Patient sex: M
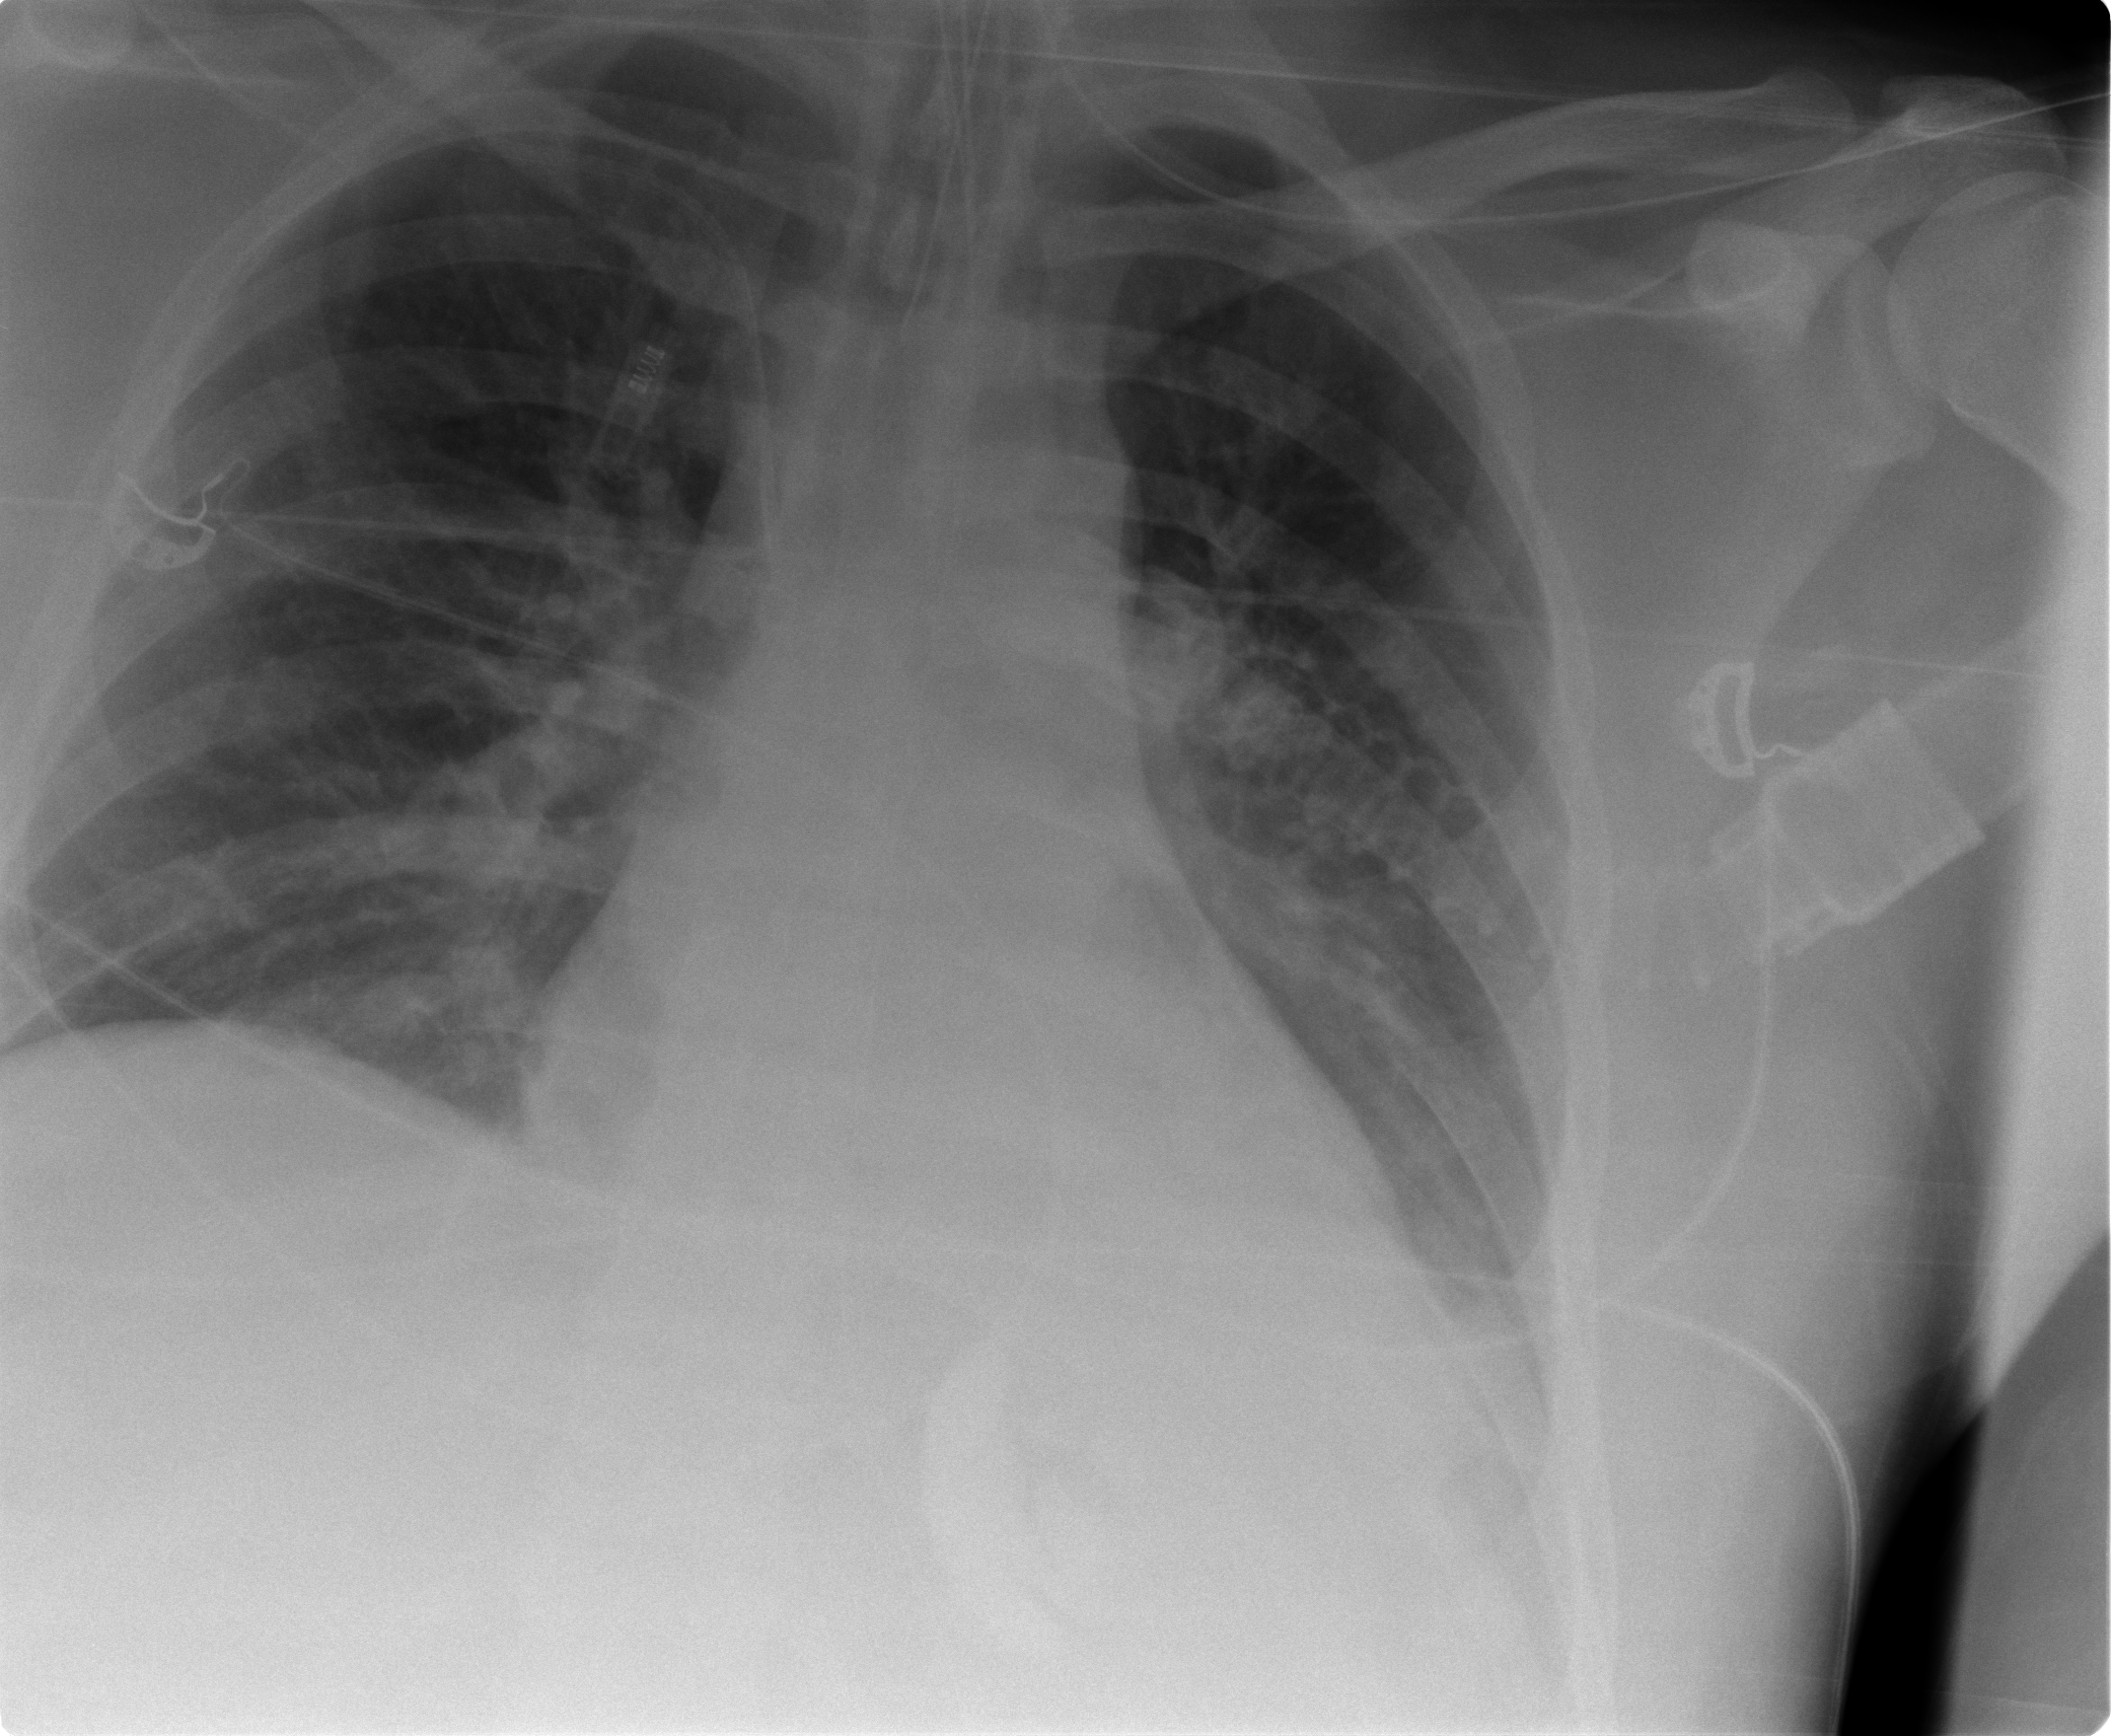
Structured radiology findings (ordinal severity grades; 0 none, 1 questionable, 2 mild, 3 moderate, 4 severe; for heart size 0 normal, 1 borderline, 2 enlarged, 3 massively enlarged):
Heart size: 2
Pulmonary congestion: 2
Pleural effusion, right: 0
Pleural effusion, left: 1
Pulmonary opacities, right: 0
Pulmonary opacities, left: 0
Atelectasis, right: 2
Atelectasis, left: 2